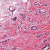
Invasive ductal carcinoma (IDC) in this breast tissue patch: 1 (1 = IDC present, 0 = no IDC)